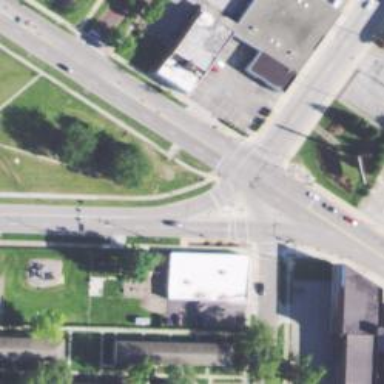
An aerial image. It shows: Footway with crossing.